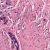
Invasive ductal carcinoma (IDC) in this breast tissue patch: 0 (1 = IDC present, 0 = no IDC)